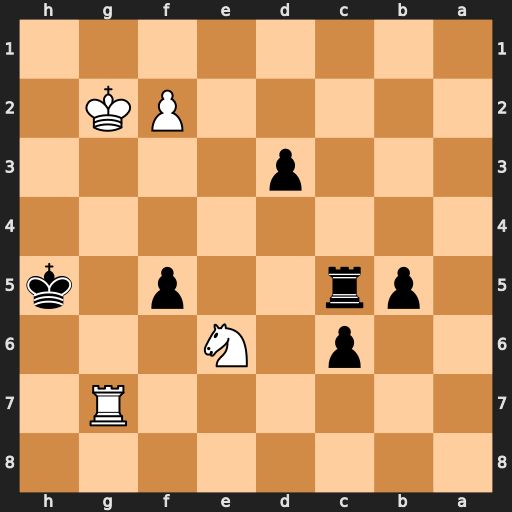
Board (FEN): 8/6R1/2p1N3/1pr2p1k/8/3p4/5PK1/8
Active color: b
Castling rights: -
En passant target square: -
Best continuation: d2 Rh7+ Kg6 Rd7 Rd5